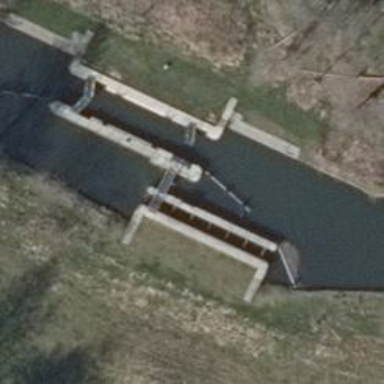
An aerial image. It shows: Weir in waterway.